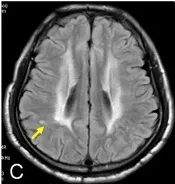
(A-G) show the MRI by a decreased signal on the T1 sequence and increased signal intensity on the T2/FLAIR sequance showed a of the bilateral basal, certain ovale, frontal lobe, and parietal lobe, and F shows increased signal on the T2 sequence showed a of ganglia cervical cord.
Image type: radiology (mri)